Question: What is required to log in?
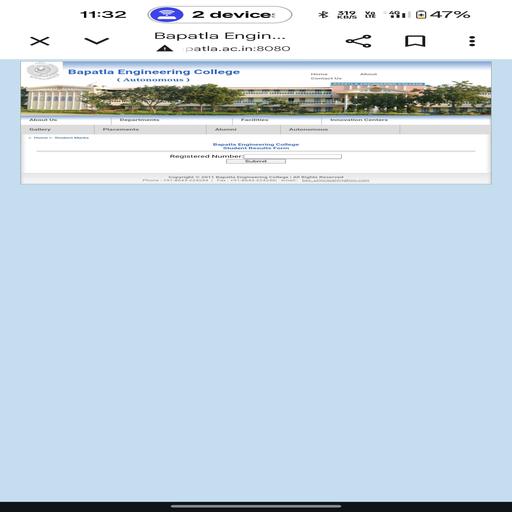
Answer: Registered Number